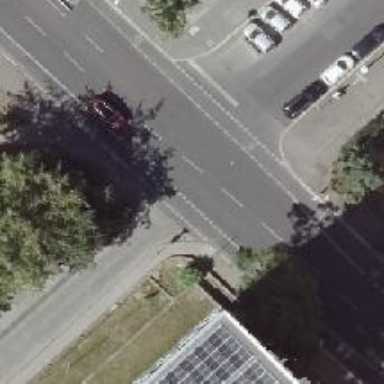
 and the right sidewalk also has asphalt surface."